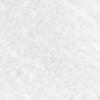
Label: no_change